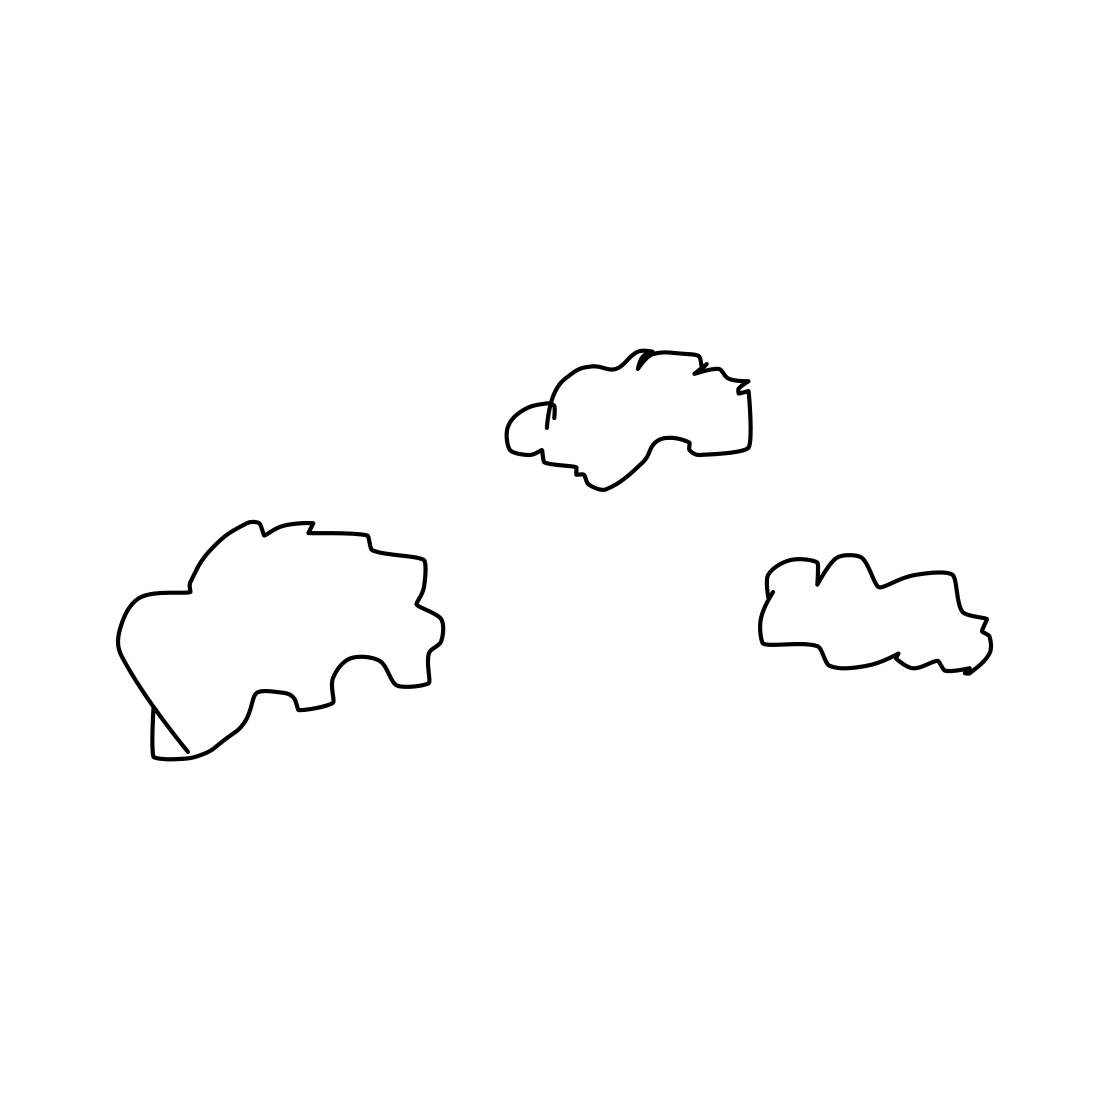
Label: cloud